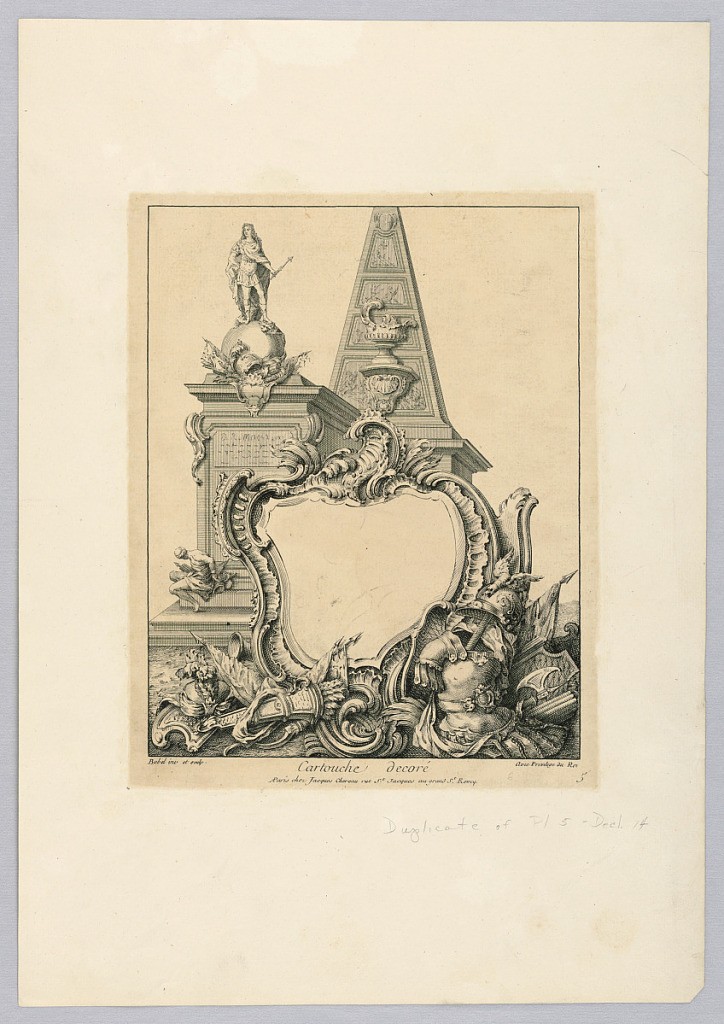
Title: Decorated Cartouche with Monuments
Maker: Pierre Edme Babel, French, 1720–1775
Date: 1720–1775
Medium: Engraving on paper
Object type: Print
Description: Decorated Cartouche with Monuments.